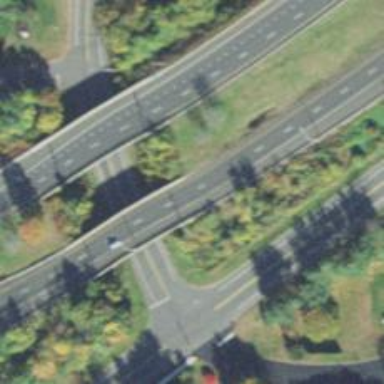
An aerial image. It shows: Bridge over motorway.